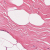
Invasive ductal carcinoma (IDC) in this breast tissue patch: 0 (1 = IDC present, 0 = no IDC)